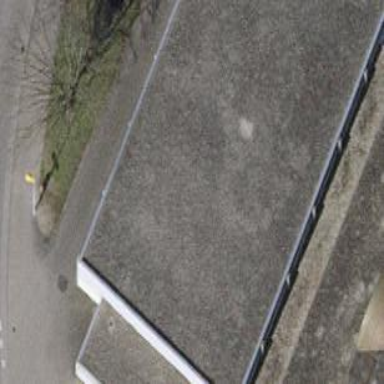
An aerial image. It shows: School building with flat roof.